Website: bh-photo
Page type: address-validator
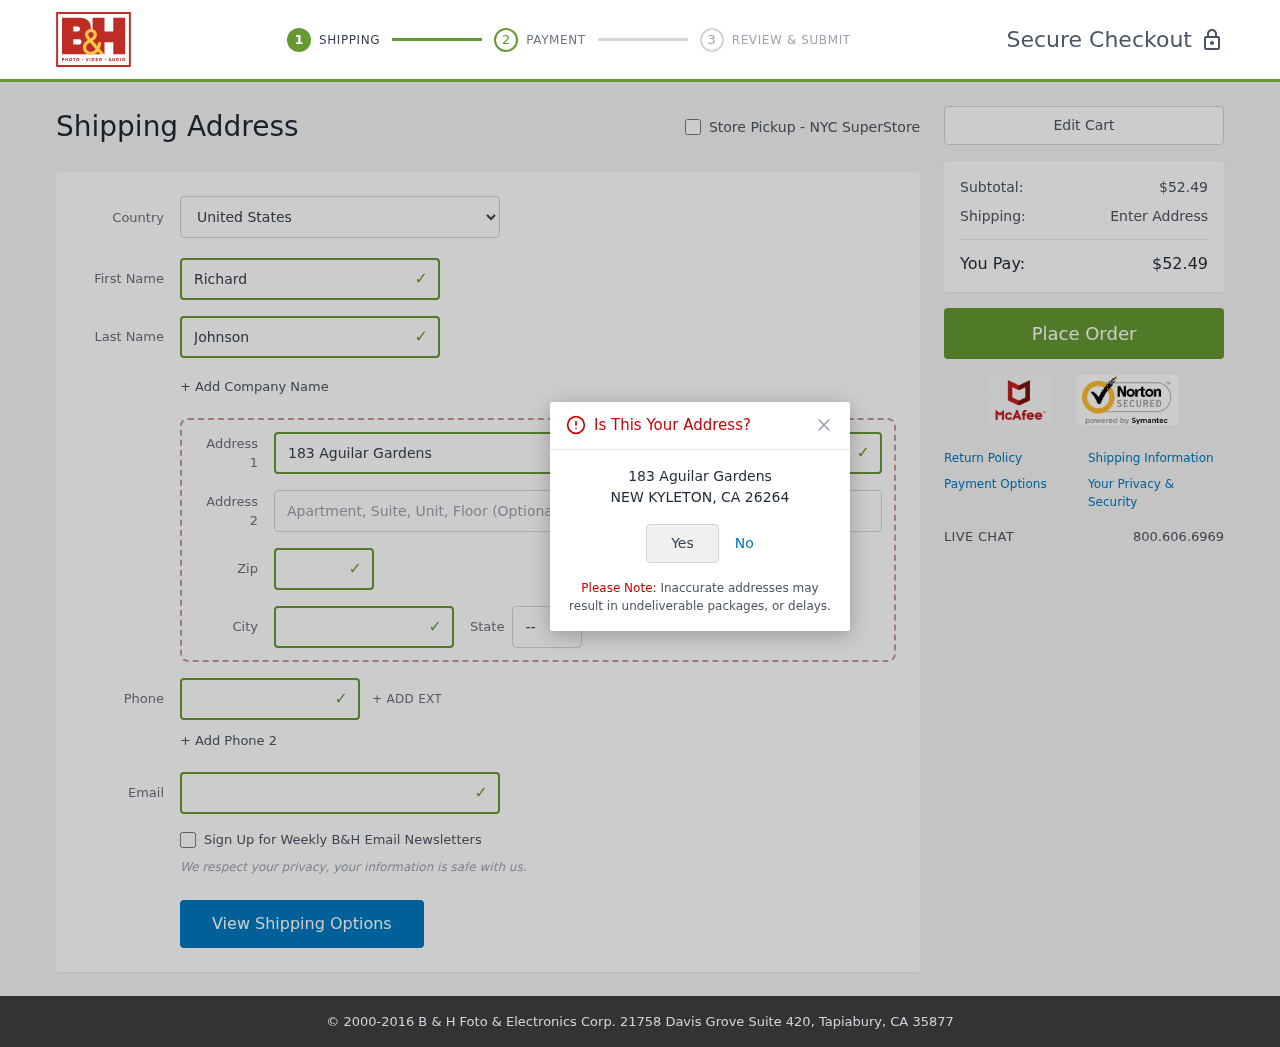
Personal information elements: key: PII_CITY
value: New Kyleton
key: PII_COUNTRY
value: United States
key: PII_EMAIL
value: richard.johnson@yahoo.com
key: PII_FIRSTNAME
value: Richard
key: PII_LASTNAME
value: Johnson
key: PII_PHONE
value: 3139321755
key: PII_POSTCODE
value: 26264
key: PII_STATE_ABBR
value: CA
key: PII_STREET
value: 183 Aguilar Gardens
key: PII_CITY_CONFIRM
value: NEW KYLETON
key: PII_POSTCODE_FULL
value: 26264
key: PII_POSTCODE_NUMERIC
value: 26264
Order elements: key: ORDER_SUBTOTAL
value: $52.49
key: ORDER_TOTAL
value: $52.49